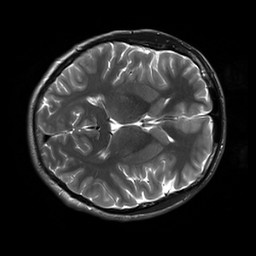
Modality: T2w
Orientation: axial
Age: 24
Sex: male
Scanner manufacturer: siemens
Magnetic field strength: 3 T
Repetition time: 8.53 s
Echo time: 0.091 s